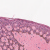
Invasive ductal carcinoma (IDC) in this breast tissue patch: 0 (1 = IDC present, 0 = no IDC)